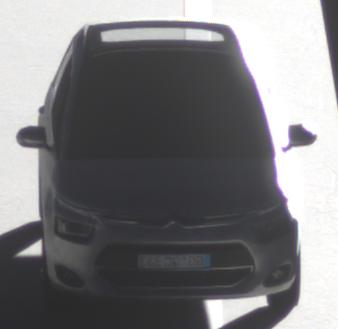
Make: Citroen
Model: Grand C4 Picasso VTi 120
Detailed model: Grand C4 Picasso (II)
Model produced from: 2013/10
Model produced until: 2015/02
Doors: 5
Color: white
Road condition: dry road
Daytime: sunrise or sunset
Contrast: high contrast